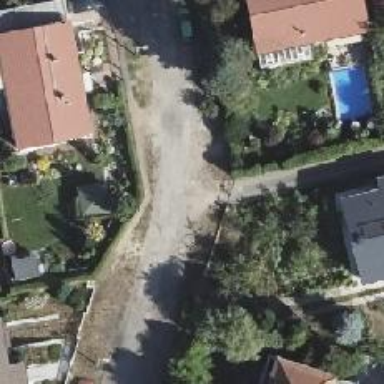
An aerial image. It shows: Residential road with compacted surface.